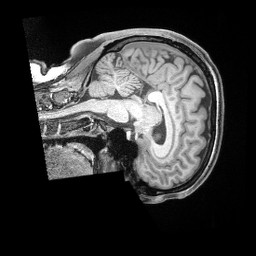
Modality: T1w
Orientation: sagittal
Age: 34
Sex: female
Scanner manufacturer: siemens
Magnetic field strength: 3 T
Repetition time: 2 s
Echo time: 0.00211 s